Question: I'm developing an app that sends messages depending of the categories you are subscribed.
To do so, I have implemented a 'PreferenceActivity' where I add dynamically a 'SwitchPreference' for each category as showed at the picture below.

The problem is that when I change the switches status, scroll down and then scroll up they go back to default status by their own.
Did anybody have the same problem?
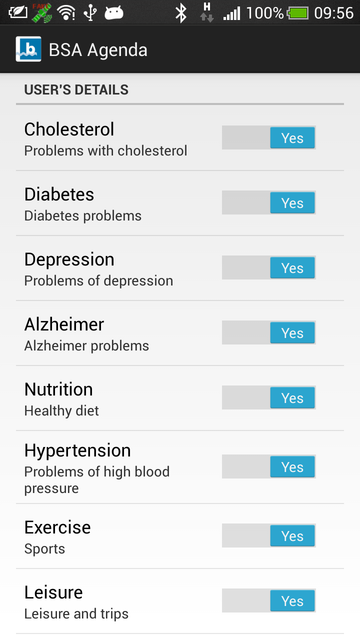
Answer: This behaviour is caused by an <URL> for earlier versions of android 5 Lollipop.
If you are developing for Android 4.X or below, you have two options:
1 - Develop a custom 'SwitchPreference'
2 - Use 'Checkboxes' instead.
To do so, see <URL> question related.